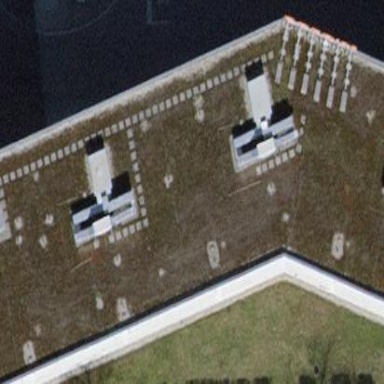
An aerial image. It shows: Building with flat roof.